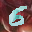
Label: 6